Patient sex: F
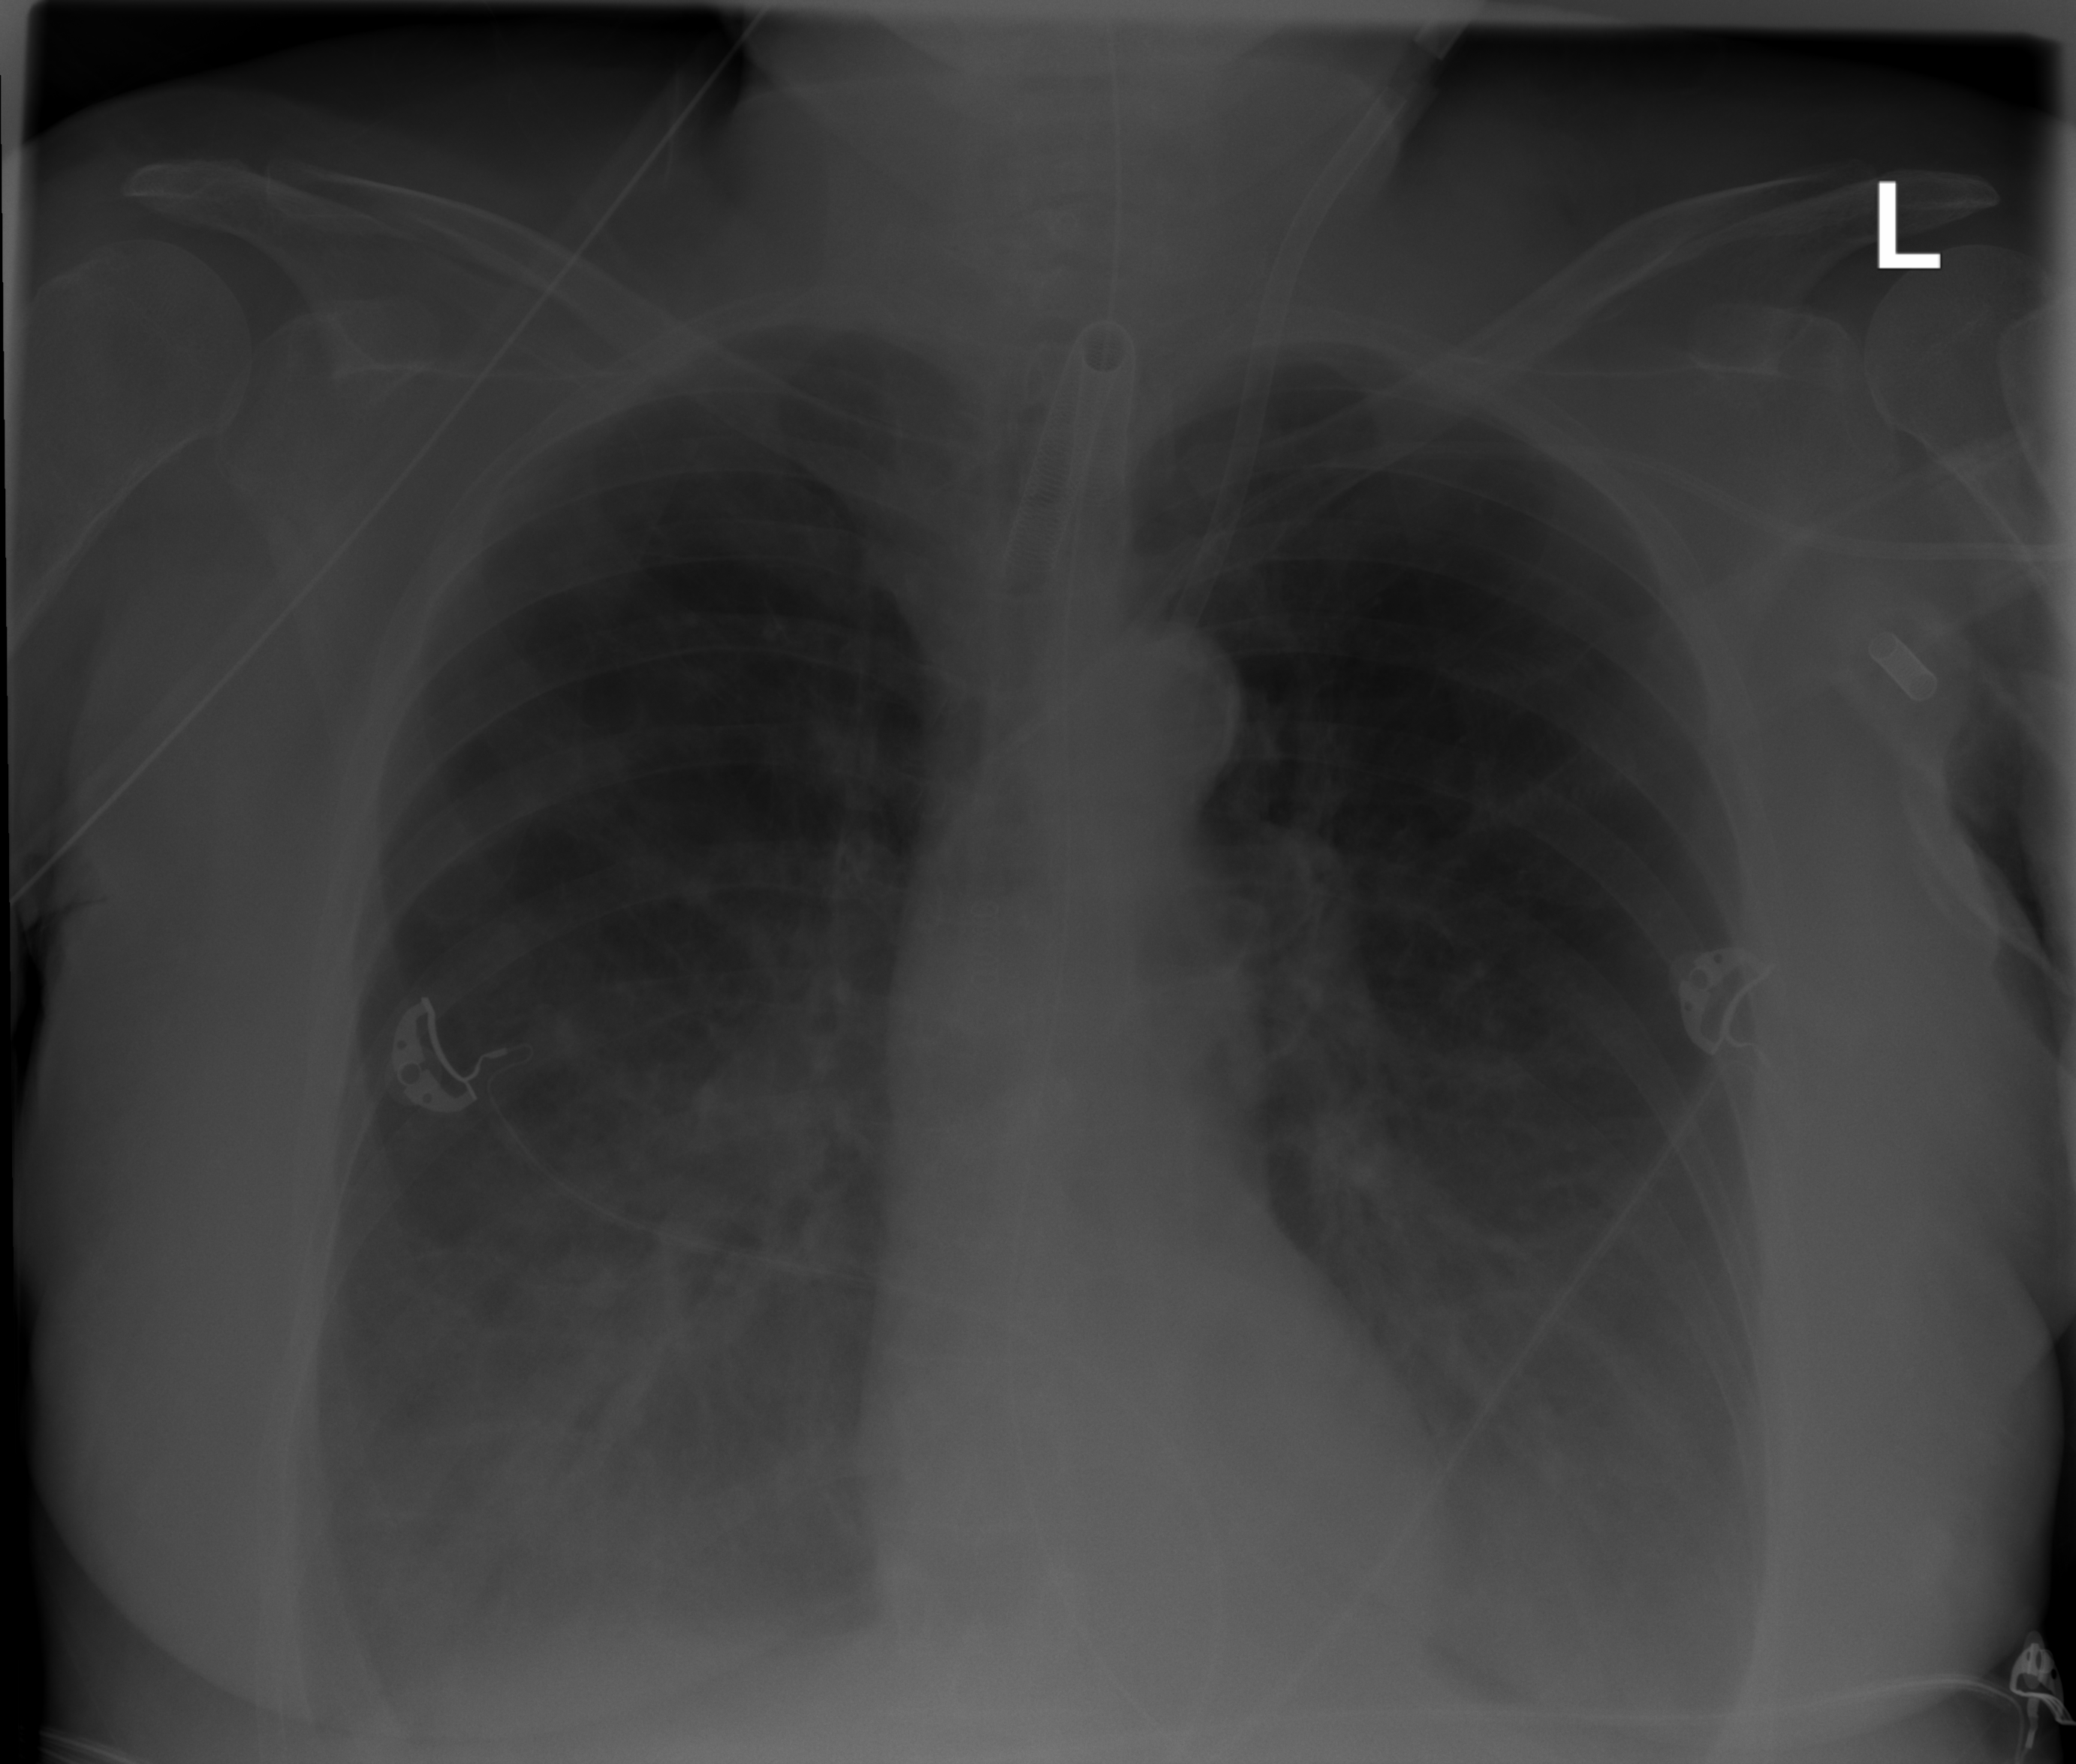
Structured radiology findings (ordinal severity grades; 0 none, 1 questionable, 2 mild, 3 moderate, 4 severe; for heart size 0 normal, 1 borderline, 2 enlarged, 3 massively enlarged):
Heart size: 0
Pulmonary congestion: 0
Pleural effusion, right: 2
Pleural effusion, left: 2
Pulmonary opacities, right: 2
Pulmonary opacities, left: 0
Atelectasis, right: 2
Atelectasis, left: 2